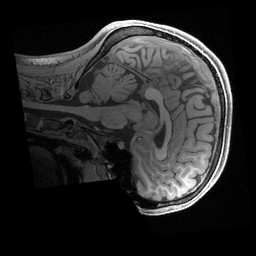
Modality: T1w
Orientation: sagittal
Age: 22
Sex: female
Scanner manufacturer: siemens
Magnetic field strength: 3 T
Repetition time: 2.4 s
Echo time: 0.00241 s